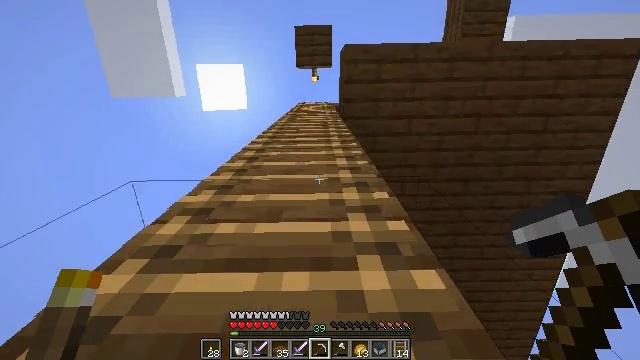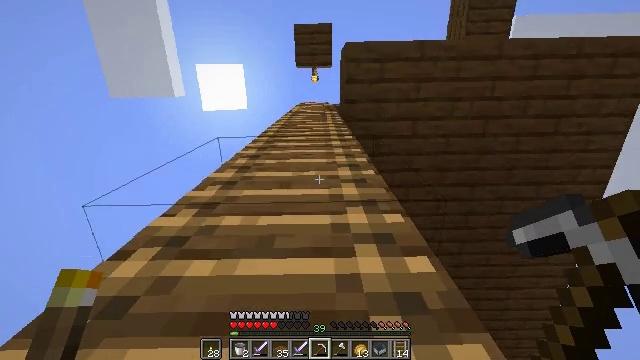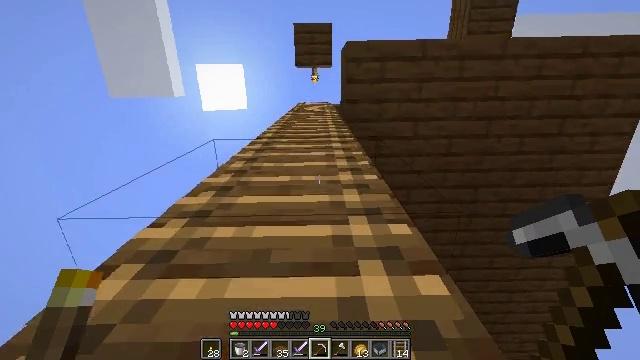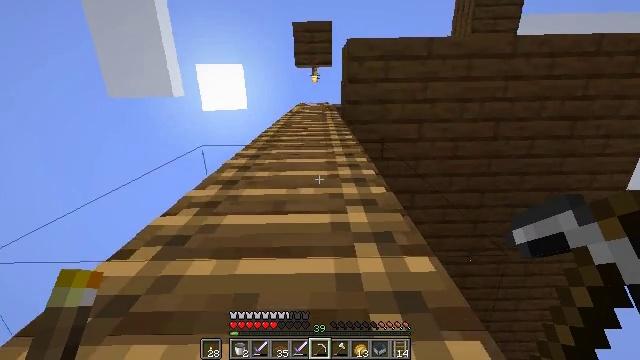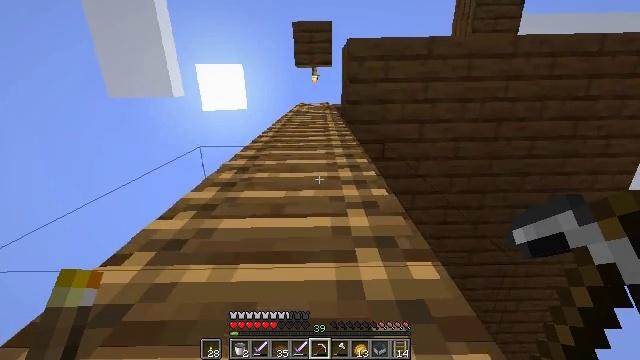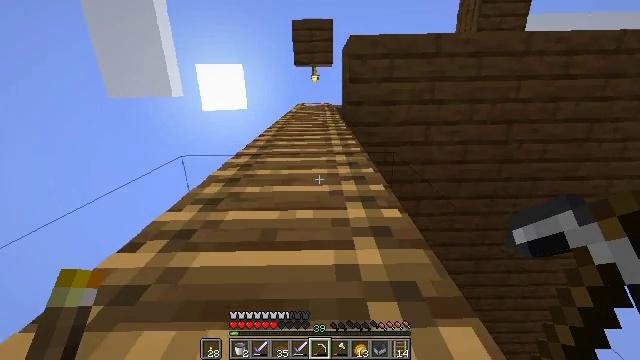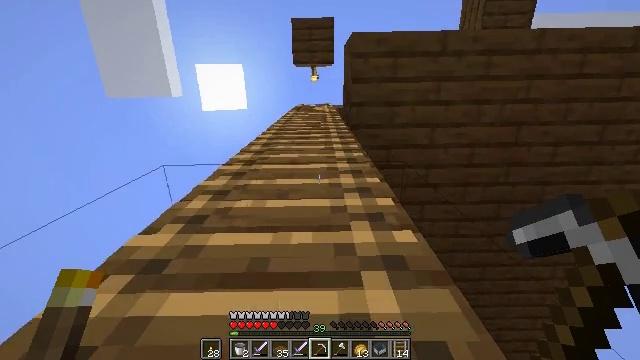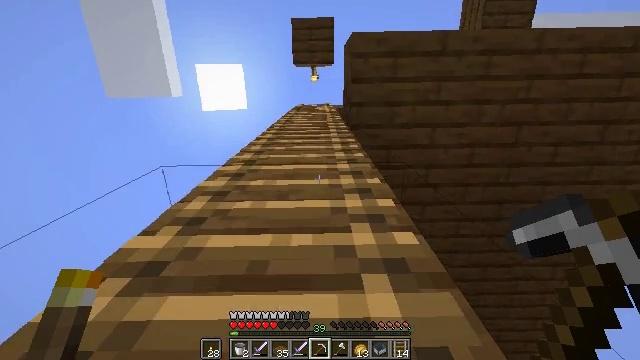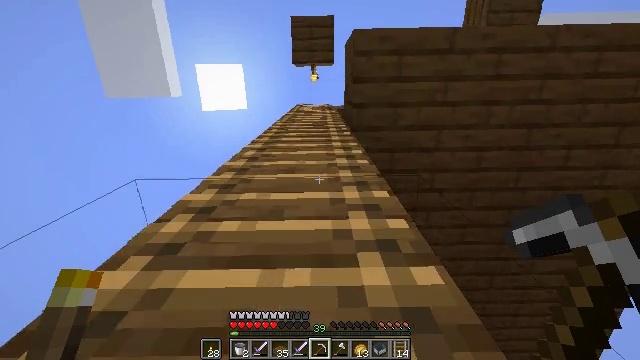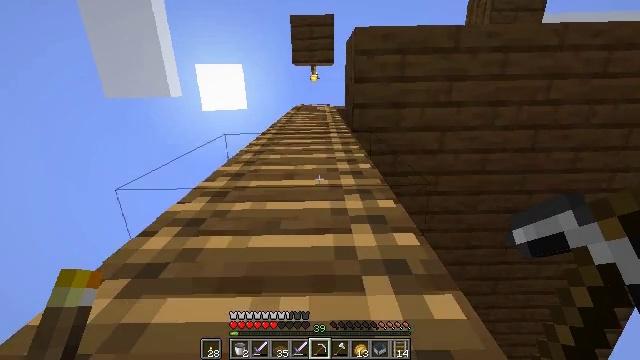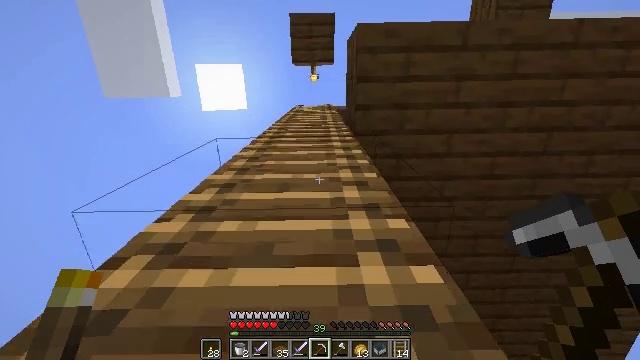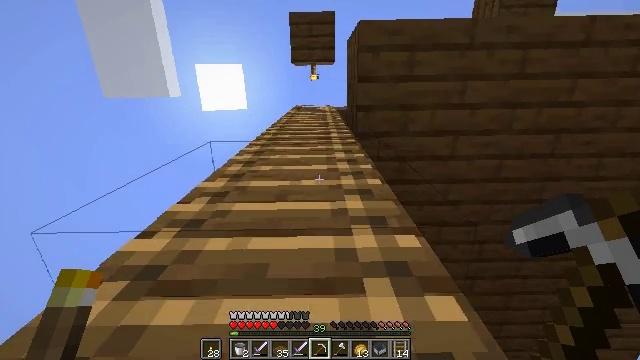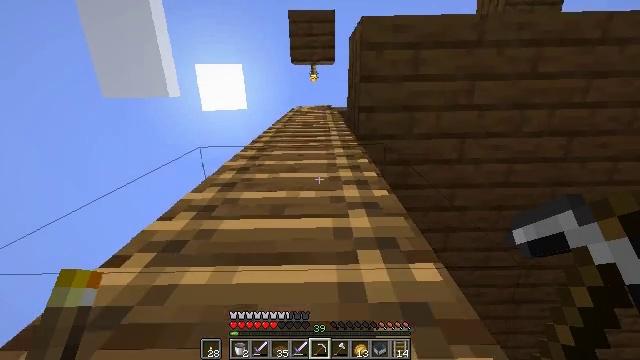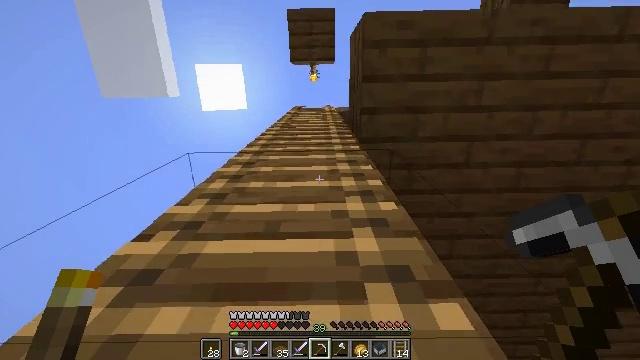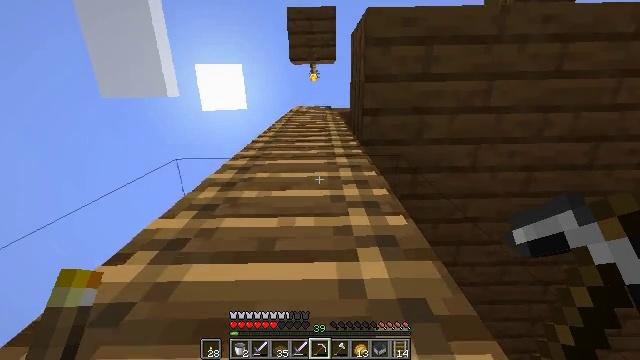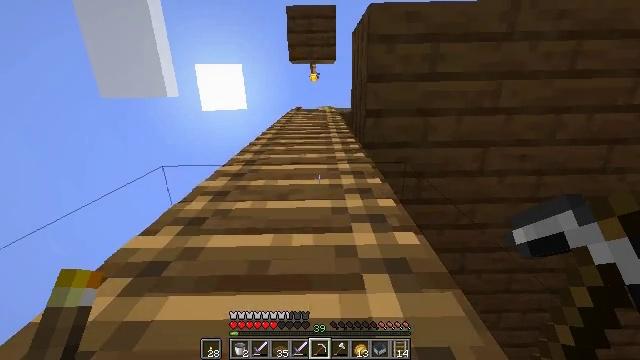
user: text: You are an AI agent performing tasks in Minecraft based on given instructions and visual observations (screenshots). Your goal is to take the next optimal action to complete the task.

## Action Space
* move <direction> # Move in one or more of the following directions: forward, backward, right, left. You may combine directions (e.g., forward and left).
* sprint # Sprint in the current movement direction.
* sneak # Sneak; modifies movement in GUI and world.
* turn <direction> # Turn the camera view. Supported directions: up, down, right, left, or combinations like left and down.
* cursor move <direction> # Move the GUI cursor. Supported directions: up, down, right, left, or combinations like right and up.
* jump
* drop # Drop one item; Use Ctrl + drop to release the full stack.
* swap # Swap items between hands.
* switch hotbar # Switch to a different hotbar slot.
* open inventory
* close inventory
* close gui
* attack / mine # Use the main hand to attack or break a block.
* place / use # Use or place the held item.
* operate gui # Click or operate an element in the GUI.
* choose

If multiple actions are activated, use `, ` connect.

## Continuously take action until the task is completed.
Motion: motion action
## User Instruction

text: Craft an emerald using the crafting table.
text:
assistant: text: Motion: move forward, jump
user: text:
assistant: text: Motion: move forward, jump
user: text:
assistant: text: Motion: move forward, sprint, jump
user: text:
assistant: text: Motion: move forward, sprint, jump
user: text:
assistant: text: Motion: move forward, sprint, jump
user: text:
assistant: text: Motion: move forward, jump
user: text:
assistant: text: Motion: move forward, jump
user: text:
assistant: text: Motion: move forward, jump
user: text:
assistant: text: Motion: move forward, sprint, jump
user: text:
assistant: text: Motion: move forward, sprint, jump
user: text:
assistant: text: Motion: move forward, sprint, jump
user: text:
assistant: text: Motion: move forward, jump
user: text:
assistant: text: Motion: move forward, jump
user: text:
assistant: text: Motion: move forward, jump
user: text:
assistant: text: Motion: move forward, jump
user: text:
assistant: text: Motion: move forward, sprint, jump
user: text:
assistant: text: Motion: move forward, sprint, jump
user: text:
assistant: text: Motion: move forward, sprint, jump
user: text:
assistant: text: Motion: move forward, sprint, jump
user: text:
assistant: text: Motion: move forward, jump
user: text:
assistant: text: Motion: move forward, jump
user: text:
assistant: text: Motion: move forward, jump
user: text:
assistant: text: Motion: move forward, sprint, jump
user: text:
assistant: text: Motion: move forward, sprint, jump
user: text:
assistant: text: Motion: move forward, sprint, jump
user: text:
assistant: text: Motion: move forward, sprint, jump
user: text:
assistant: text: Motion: move forward, jump
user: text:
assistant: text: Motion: move forward, jump
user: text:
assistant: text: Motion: move forward, sprint, jump
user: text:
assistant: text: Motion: move forward, sprint, jump